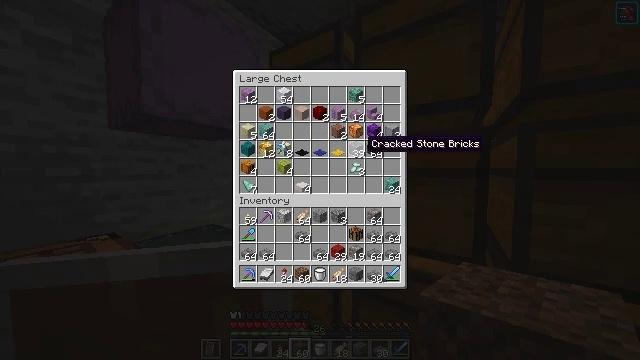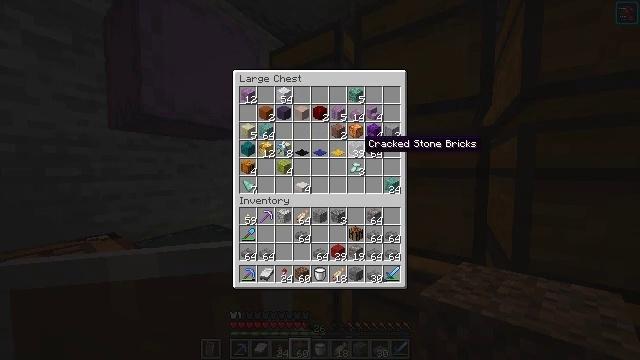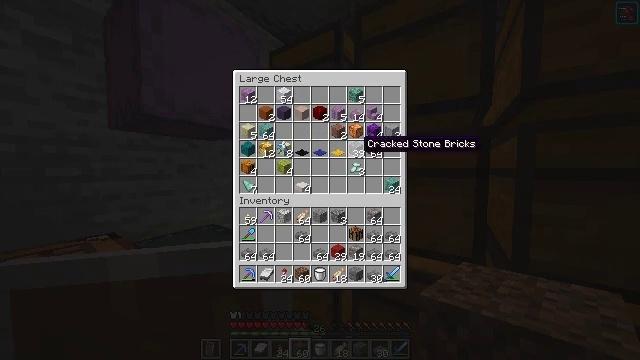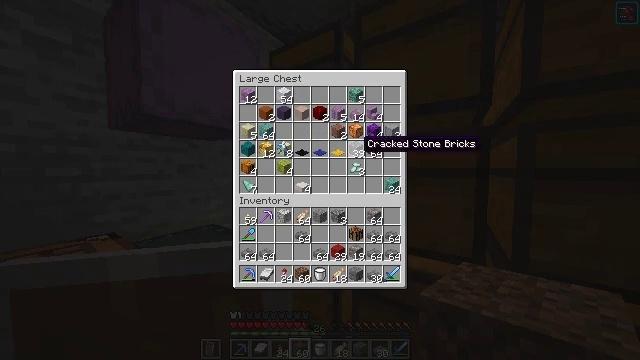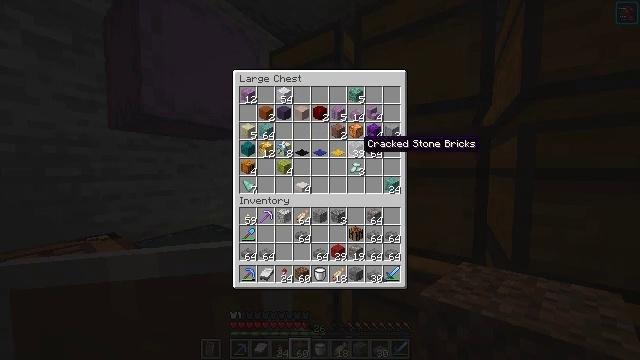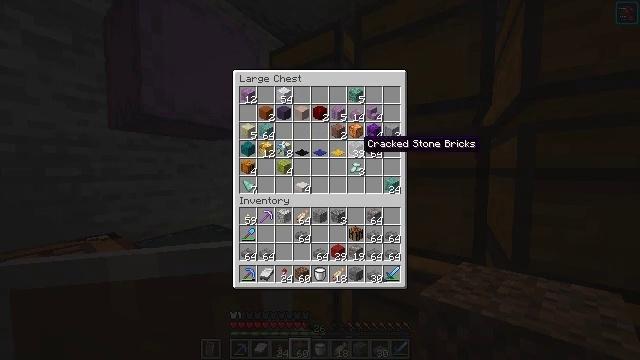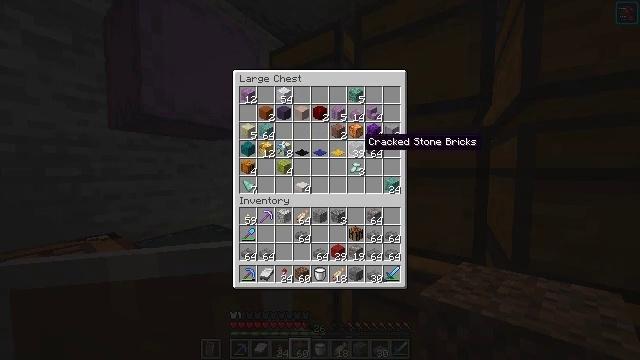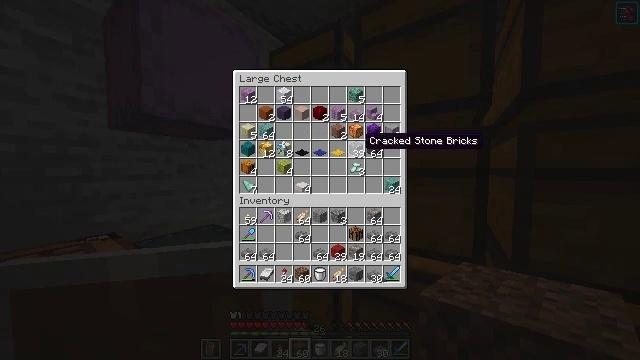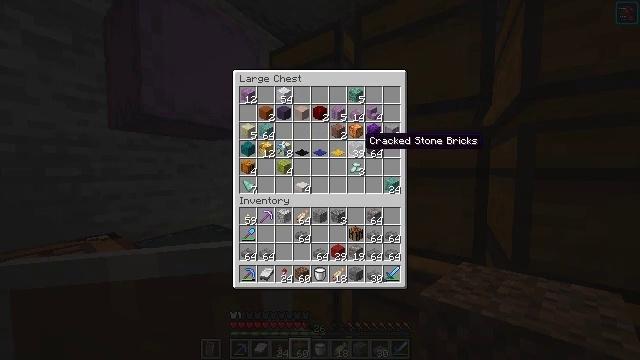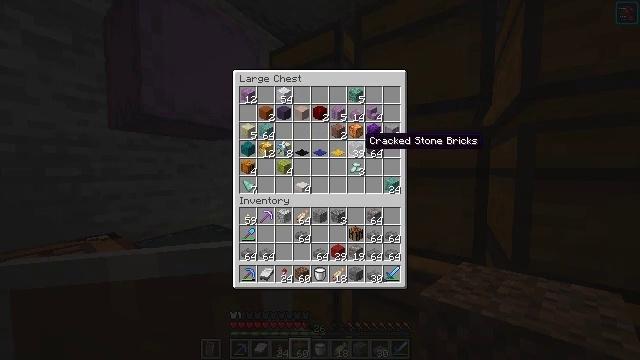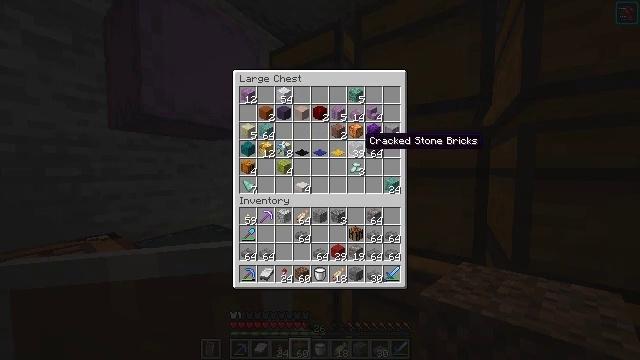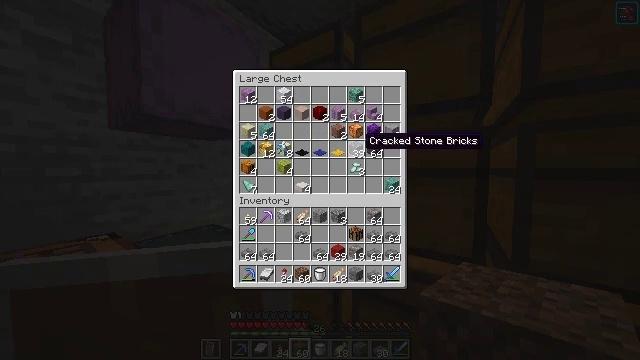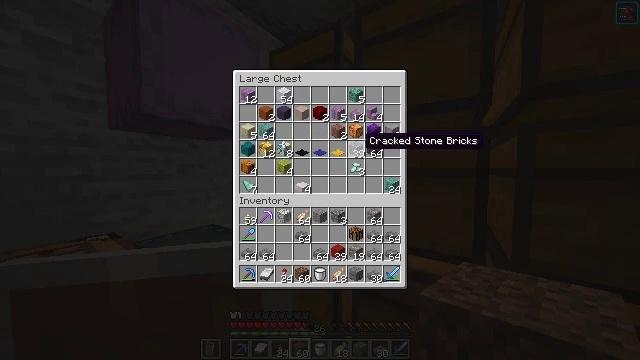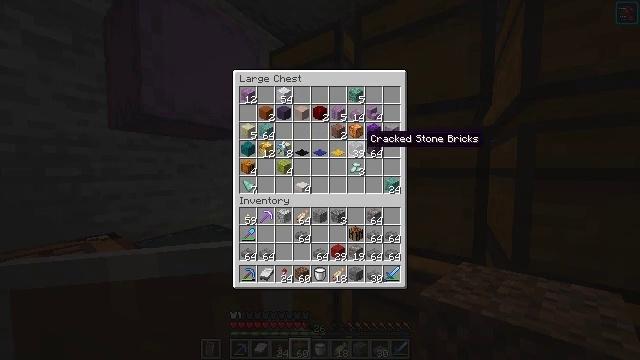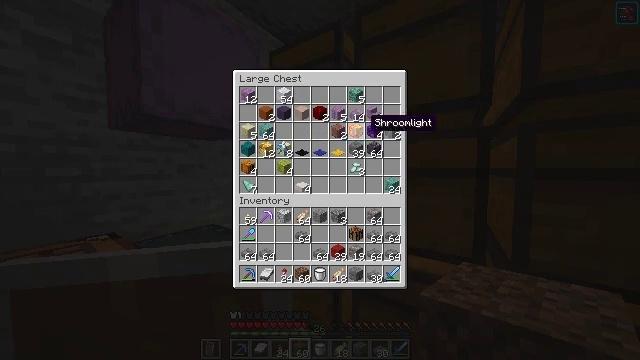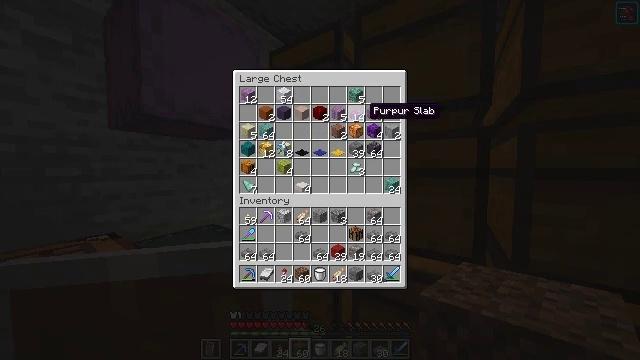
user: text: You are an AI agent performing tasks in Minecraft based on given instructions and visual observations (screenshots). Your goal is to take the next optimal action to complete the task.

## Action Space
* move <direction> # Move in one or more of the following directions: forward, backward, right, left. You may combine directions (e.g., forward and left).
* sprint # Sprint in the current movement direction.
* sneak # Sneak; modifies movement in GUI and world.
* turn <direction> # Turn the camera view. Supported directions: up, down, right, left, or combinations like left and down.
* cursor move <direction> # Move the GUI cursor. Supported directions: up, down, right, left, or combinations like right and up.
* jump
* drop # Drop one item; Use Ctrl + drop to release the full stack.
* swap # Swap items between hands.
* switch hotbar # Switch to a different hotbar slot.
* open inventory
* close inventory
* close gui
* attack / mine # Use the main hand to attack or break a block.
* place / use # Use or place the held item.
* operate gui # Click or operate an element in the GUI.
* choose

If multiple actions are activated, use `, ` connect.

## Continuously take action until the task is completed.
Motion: motion action
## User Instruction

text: Use materials to craft clay.
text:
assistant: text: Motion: no_op
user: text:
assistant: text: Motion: no_op
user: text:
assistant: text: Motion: no_op
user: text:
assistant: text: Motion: no_op
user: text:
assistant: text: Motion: no_op
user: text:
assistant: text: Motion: no_op
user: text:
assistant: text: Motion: no_op
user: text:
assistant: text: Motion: no_op
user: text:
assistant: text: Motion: no_op
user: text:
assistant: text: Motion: no_op
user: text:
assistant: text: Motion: no_op
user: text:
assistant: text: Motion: no_op
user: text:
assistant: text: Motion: no_op
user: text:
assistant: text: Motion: cursor move up
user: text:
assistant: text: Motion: cursor move up
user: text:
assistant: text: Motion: cursor move up
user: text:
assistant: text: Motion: no_op
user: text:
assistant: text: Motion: no_op
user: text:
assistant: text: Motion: no_op
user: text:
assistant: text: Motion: no_op
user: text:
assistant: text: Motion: cursor move up
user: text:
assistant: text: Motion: cursor move up
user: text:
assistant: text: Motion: no_op
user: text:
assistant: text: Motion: no_op
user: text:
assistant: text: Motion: no_op
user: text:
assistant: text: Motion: close gui
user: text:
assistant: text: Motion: turn down
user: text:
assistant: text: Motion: turn down
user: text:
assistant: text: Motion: turn down
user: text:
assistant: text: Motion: turn down